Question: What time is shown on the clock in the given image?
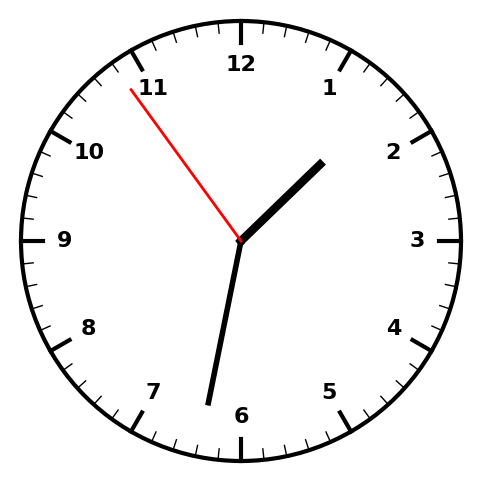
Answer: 01:31:54